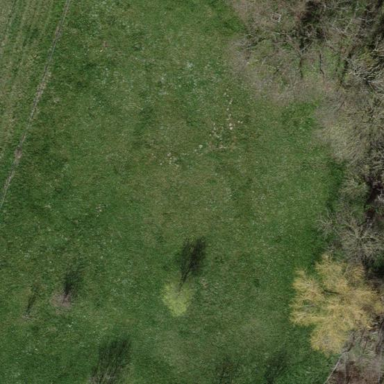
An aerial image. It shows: Beautiful meadow.